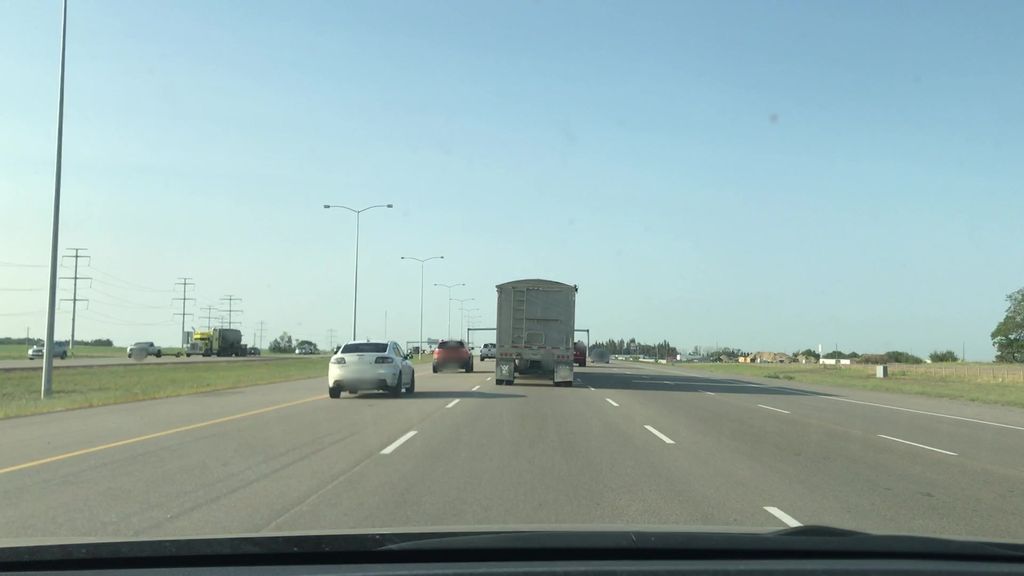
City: edmonton